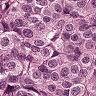
Metastatic tissue present: yes